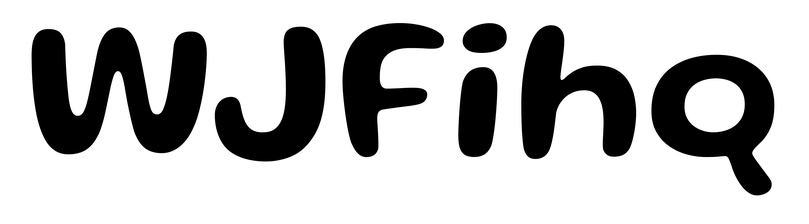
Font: Gluten_Medium